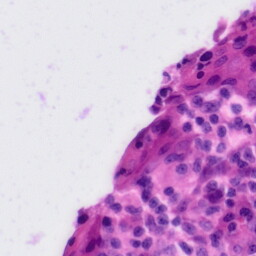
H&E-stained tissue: Tonsil